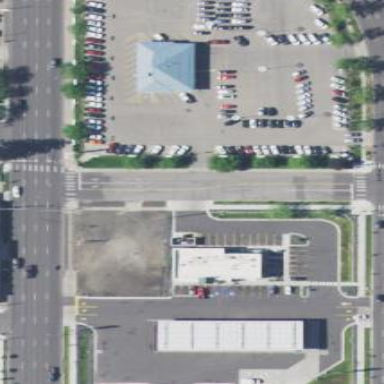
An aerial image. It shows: Retail area.